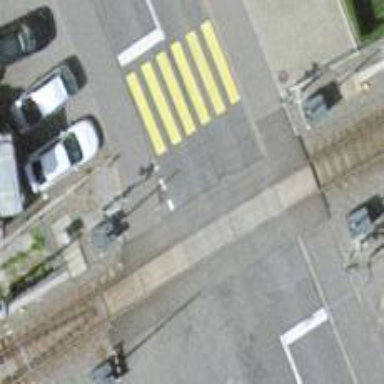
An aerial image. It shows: Level crossing with double half barrier.